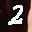
Label: 2